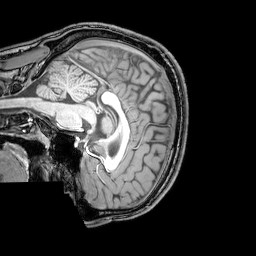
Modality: T1w
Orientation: sagittal
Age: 25
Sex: male
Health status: healthy
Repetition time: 0.081 s
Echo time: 0.037 s